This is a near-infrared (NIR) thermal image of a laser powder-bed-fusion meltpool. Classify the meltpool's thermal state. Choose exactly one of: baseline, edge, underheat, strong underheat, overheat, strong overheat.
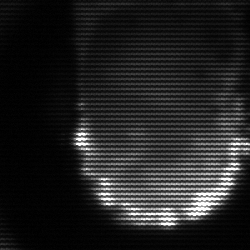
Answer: baseline